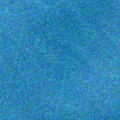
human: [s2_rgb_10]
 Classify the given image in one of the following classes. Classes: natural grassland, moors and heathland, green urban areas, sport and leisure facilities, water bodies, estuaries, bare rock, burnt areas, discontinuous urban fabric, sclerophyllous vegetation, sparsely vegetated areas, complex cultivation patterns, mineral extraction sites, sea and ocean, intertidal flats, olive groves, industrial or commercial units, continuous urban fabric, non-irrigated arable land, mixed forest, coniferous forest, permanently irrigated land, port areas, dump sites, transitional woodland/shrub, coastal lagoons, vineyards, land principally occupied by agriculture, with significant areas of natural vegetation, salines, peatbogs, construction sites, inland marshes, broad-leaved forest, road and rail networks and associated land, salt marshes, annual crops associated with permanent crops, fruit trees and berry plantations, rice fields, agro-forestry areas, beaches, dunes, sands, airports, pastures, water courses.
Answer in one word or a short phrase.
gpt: sea and ocean